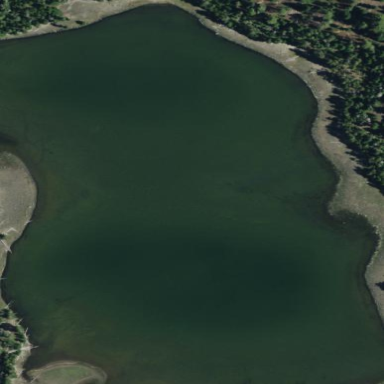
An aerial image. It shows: Serene lake.